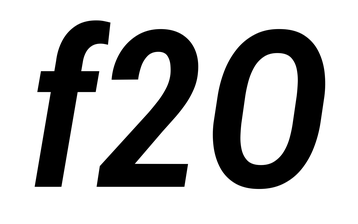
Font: Roboto-Italic_Condensed_SemiBold_Italic